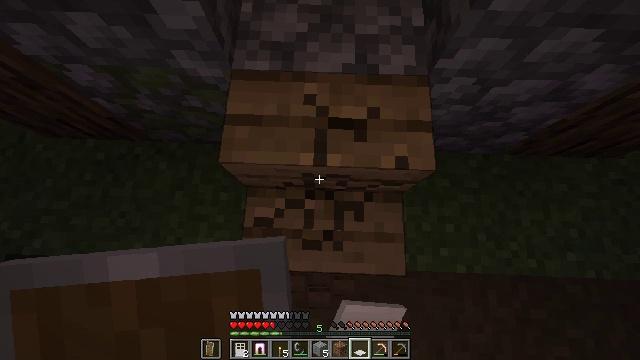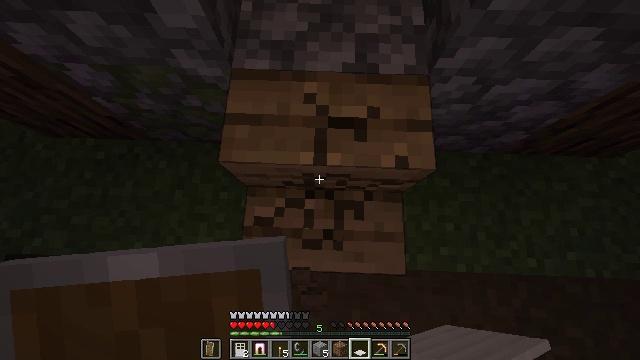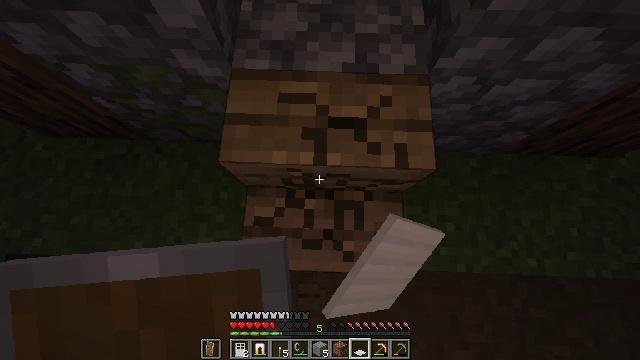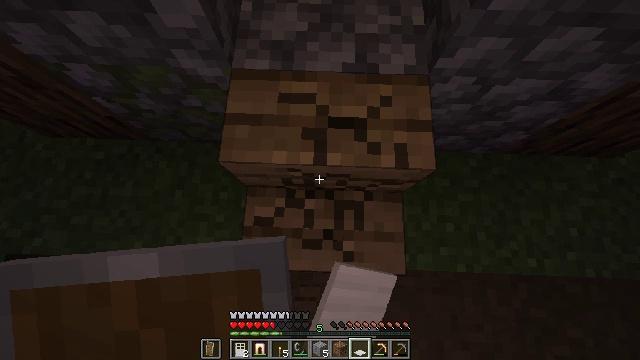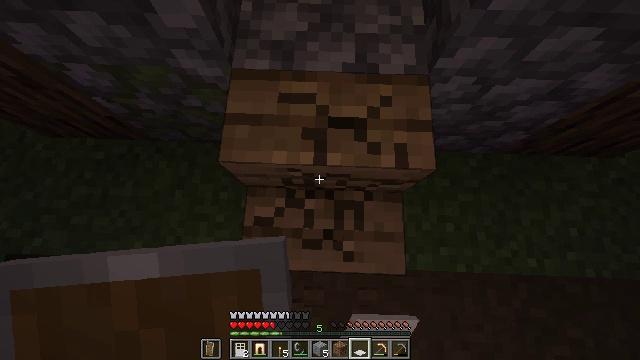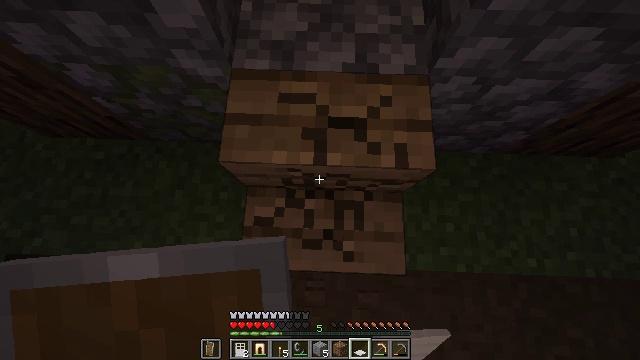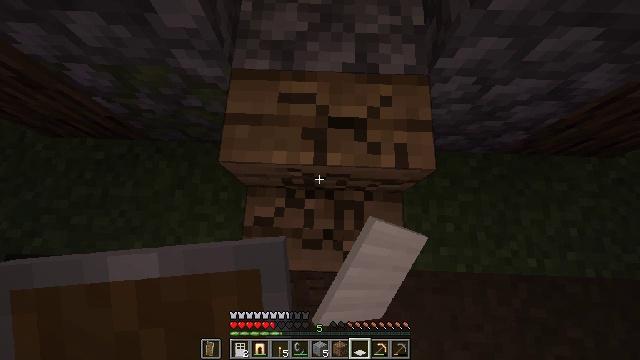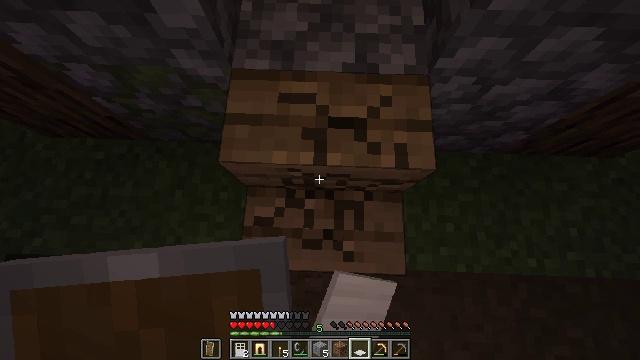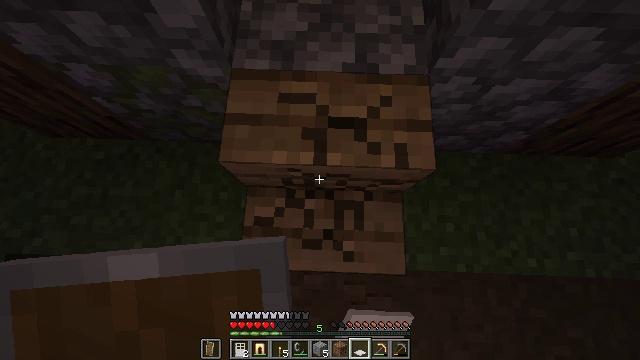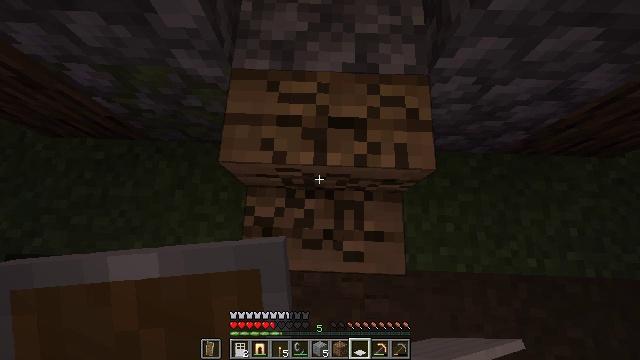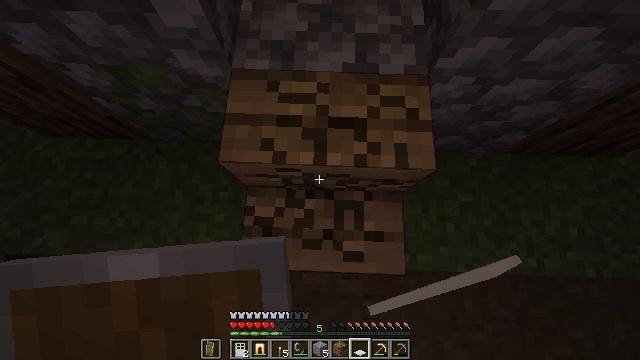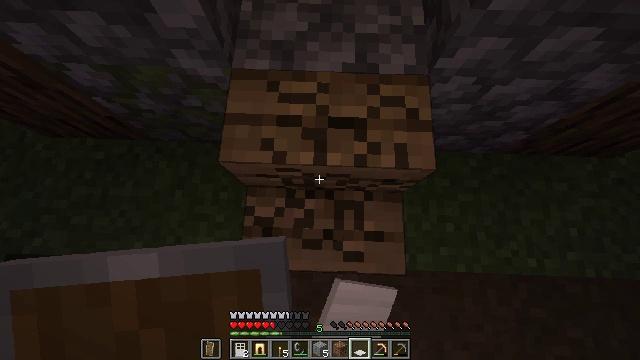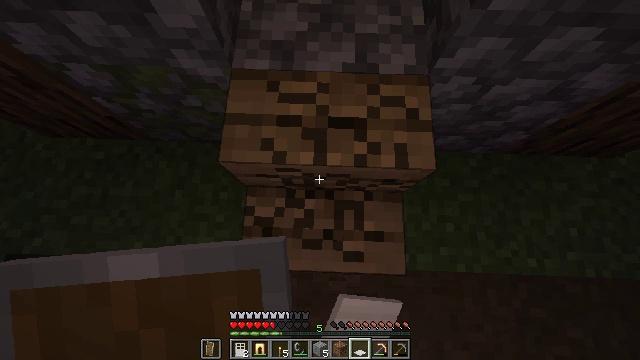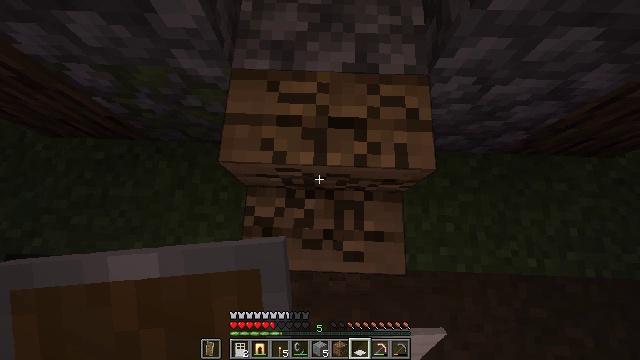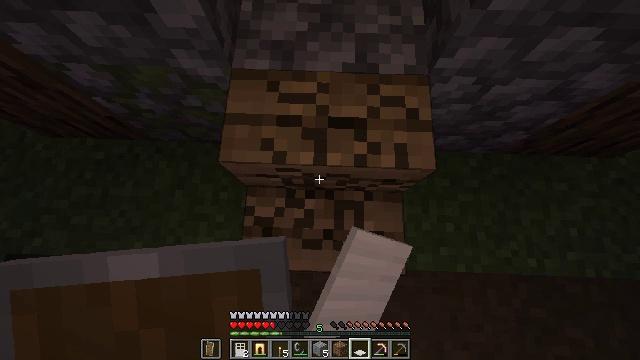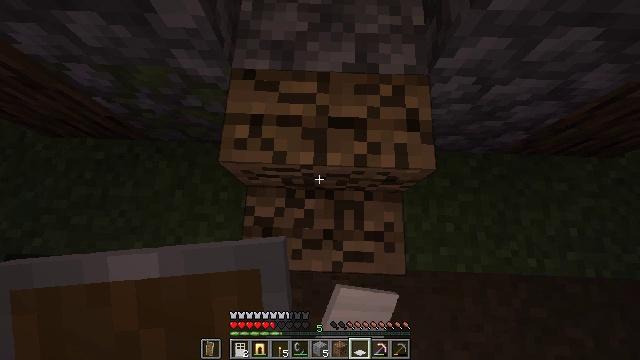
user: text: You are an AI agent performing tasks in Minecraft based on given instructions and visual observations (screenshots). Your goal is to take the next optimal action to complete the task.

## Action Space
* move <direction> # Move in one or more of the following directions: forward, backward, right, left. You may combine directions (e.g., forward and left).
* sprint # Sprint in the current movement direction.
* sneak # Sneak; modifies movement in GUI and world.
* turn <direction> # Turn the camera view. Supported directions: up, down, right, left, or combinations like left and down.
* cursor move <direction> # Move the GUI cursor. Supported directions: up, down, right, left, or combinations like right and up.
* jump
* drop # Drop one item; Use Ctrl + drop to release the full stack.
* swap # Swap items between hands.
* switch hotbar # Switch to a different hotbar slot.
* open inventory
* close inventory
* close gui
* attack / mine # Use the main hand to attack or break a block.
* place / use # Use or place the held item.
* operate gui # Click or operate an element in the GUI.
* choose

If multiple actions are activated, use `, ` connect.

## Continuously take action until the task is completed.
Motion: motion action
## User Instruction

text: Gather some oak stairs for reuse.
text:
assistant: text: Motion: attack / mine
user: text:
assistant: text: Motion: attack / mine
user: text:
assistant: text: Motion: attack / mine
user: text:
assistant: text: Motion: attack / mine
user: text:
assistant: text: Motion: attack / mine
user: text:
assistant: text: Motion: attack / mine
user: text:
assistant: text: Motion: attack / mine
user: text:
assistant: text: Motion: attack / mine
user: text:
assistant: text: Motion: attack / mine
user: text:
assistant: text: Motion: attack / mine
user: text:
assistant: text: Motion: attack / mine
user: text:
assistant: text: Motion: attack / mine
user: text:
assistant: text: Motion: attack / mine
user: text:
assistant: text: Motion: attack / mine
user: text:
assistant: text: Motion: attack / mine
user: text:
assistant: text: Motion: attack / mine
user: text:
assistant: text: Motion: attack / mine
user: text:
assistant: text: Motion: attack / mine
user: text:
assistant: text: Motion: attack / mine
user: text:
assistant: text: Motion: attack / mine
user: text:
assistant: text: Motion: attack / mine
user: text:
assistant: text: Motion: attack / mine
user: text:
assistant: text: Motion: attack / mine
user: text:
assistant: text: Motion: attack / mine
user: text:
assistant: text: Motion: attack / mine
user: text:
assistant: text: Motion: attack / mine